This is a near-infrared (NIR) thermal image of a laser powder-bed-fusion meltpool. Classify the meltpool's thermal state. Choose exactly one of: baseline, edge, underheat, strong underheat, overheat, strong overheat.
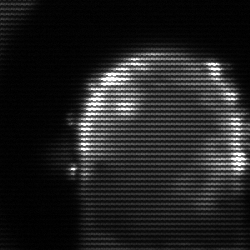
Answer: baseline